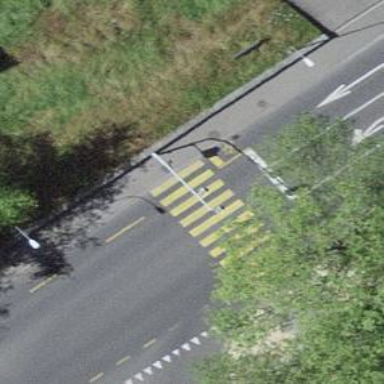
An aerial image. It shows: Primary highway with asphalt surface. There is lane designated for cycling on the left side.